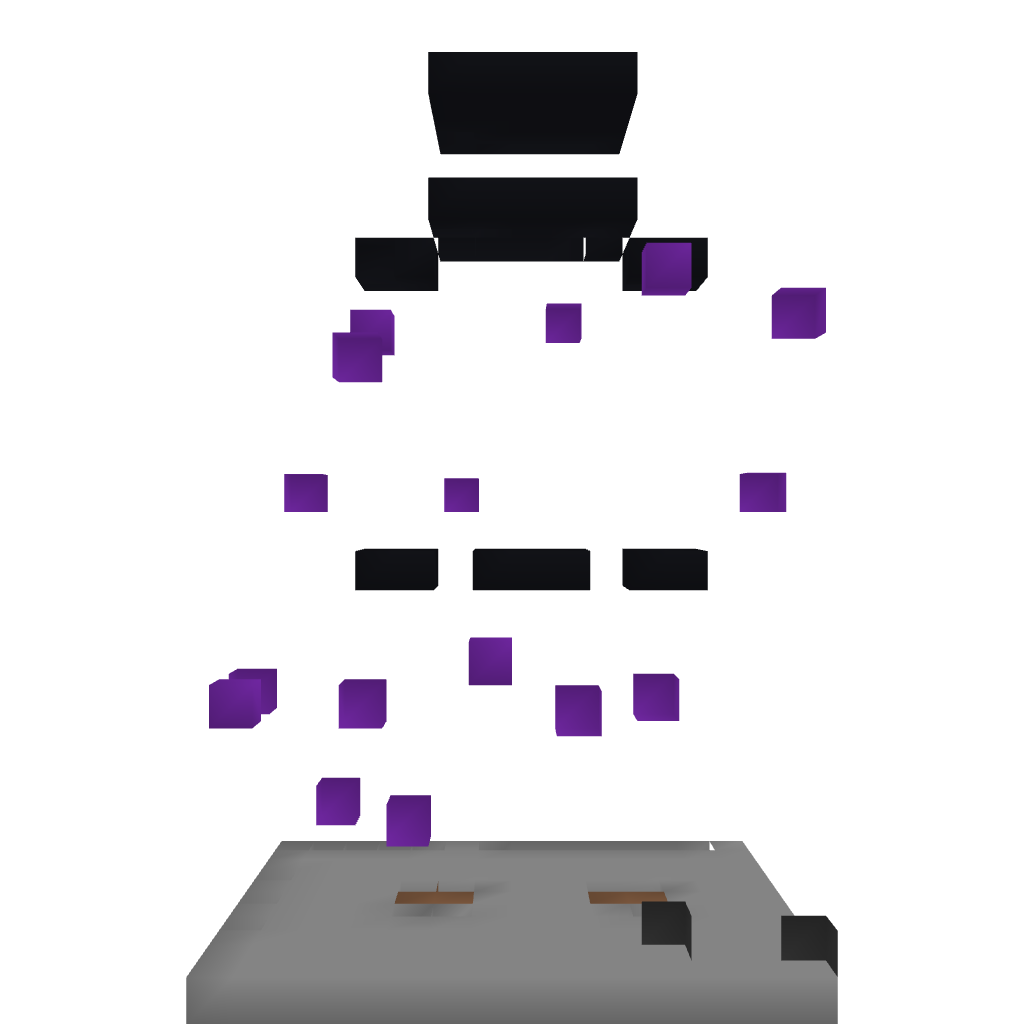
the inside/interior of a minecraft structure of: Enderman